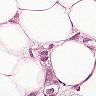
Metastatic tissue present: yes